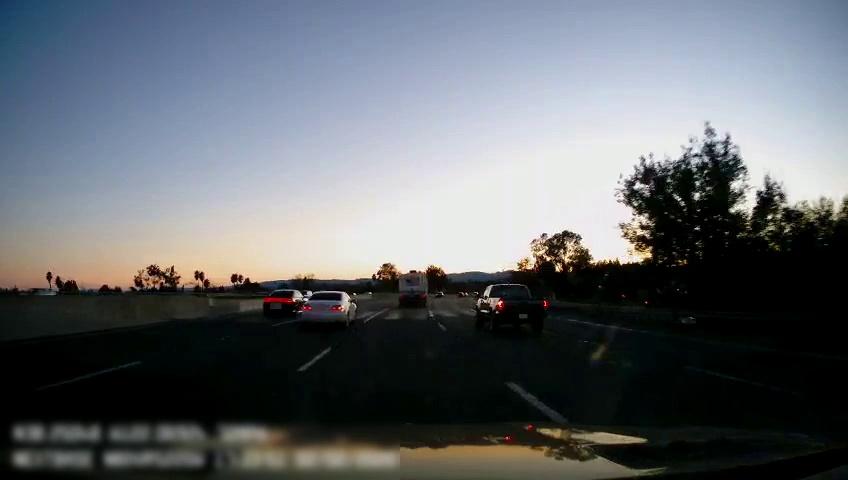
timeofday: Day
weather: Sunny
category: Drivable Space
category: Vehicles | Van
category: Vehicles | Truck
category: Vehicles | SUV
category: Vehicles | Car
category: Vehicles | Car
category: Vehicles | Car
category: Lanes | Current Lane
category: Lanes | Alternate Lane
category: Lanes | Alternate Lane
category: Lanes | Current Lane
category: Lanes | Alternate Lane
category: Lanes | Alternate Lane